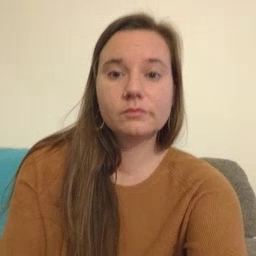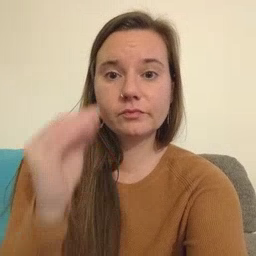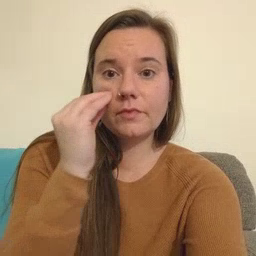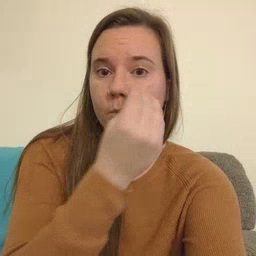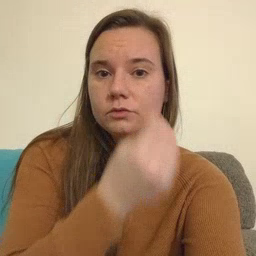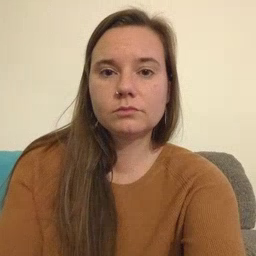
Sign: flower